Question: I'm using this: '$('form').dirtyForms();' from <URL> maybe via a class name so that they do not mark the form as dirty.
I tried various things like assigning these dropdowns / filters a class called 'ignoreDirty' then in my jquery I did this:
'$('form').dirtyForms().ignoreClass('ignoreDirty');'
This produces an error, so I must be doing something wrong.
Note I've also tried setting it via property:
'$('form').dirtyForms({ ignoreClass : "ignoreDirty" });'
But this still makes my form dirty for any control whose class name is still 'ignoreDirty'
Please note these filters cause postbacks but lets say I go to my form and have not made a single change. I start clicking on these filters and the minute they post back this happens:

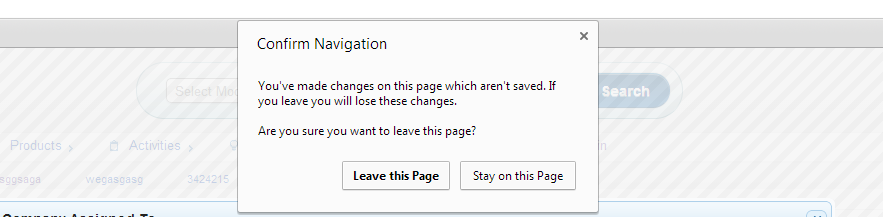
Answer: There seems to be 2 different issues here.
First of all, you are attempting to set the 'ignoreClass' to 'ignoredirty'. 'ignoredirty' is the default value, so there is no reason to set it. However, if you do need to set it to something else, you can do so using the syntax:
'''
$.DirtyForms.ignoreClass = 'my-ignore-class';
'''
Secondly, in version 1.0.0 the 'ignoreClass' only worked on Hyperlinks. This behavior has been amended to work with input and selection elements in version 1.1.0.
In version 1.2.0, you can now also set the ignoreClass to parent container elements to ignore input or clicks from any element within.